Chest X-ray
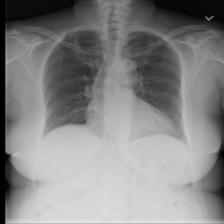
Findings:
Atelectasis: negative
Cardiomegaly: negative
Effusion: negative
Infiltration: negative
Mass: negative
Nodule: negative
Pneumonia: negative
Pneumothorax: negative
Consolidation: negative
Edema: negative
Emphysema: negative
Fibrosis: negative
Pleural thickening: negative
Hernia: negative